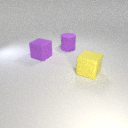
large purple rubber cube behind large yellow rubber cube